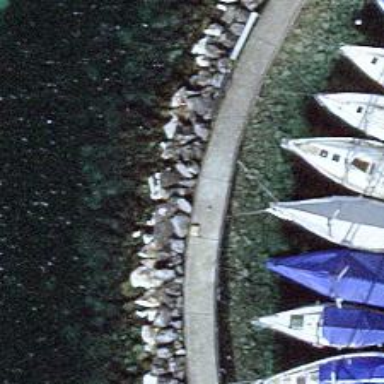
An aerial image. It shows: Breakwater structure.